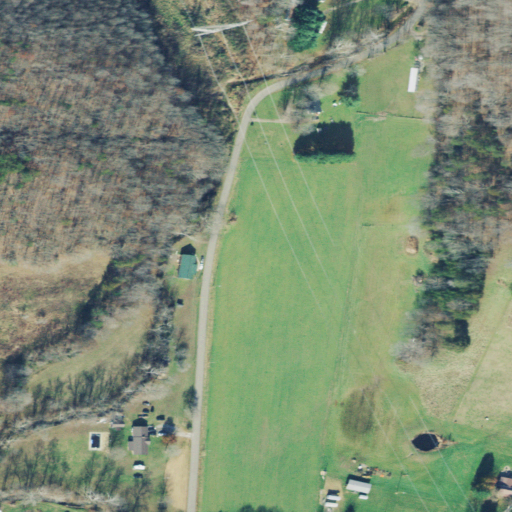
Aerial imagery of valley in Ohio named Coon Hollow containing pasture, deciduous forest, open development, mixed forest, and low intensity development